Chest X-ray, PA view. Patient: 37 years old, sex M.
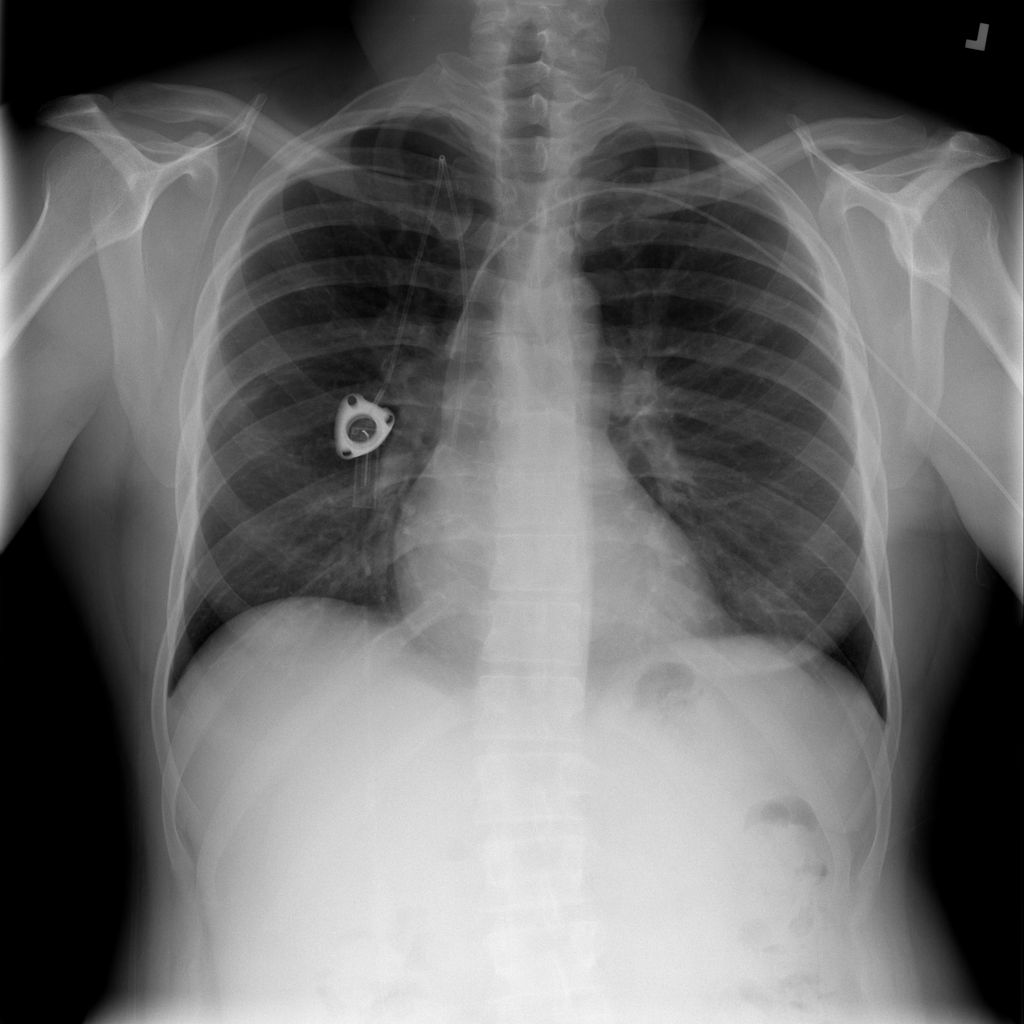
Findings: No Finding